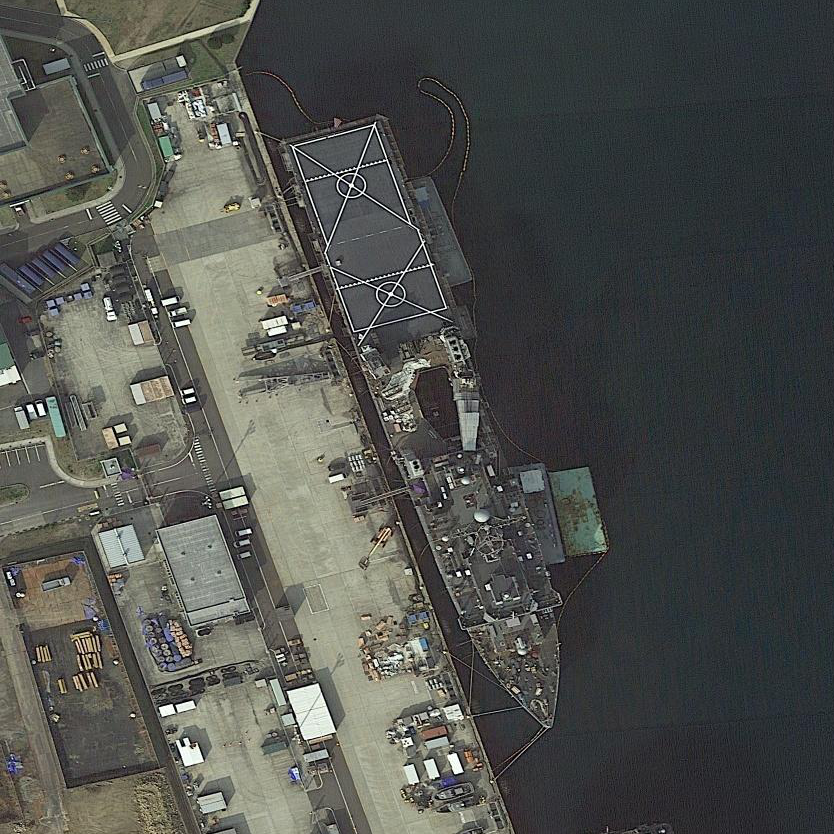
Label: Whitby_Island-class_dock_landing_ship